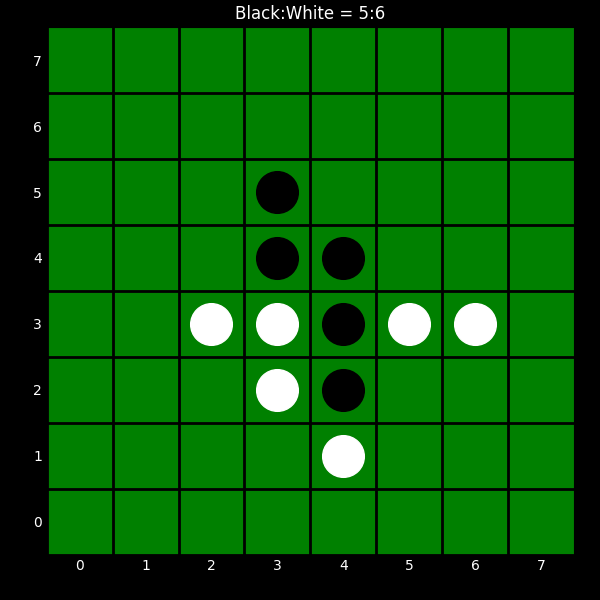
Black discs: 5
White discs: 6